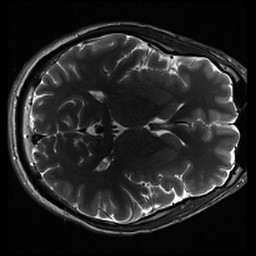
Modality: inplaneT2
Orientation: axial